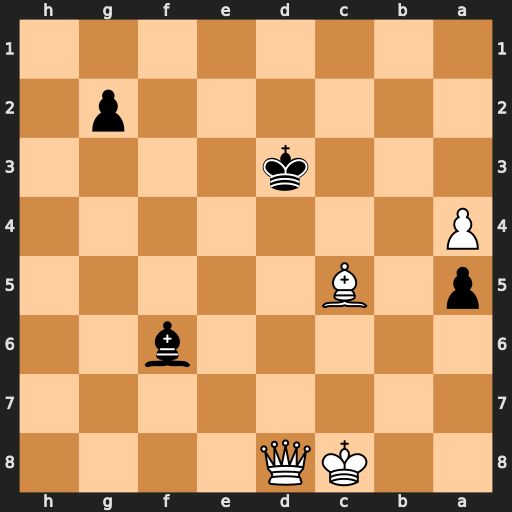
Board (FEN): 2KQ4/8/5b2/p1B5/P7/3k4/6p1/8
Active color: b
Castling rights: -
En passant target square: -
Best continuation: Bxd8 Kxd8 Kc4